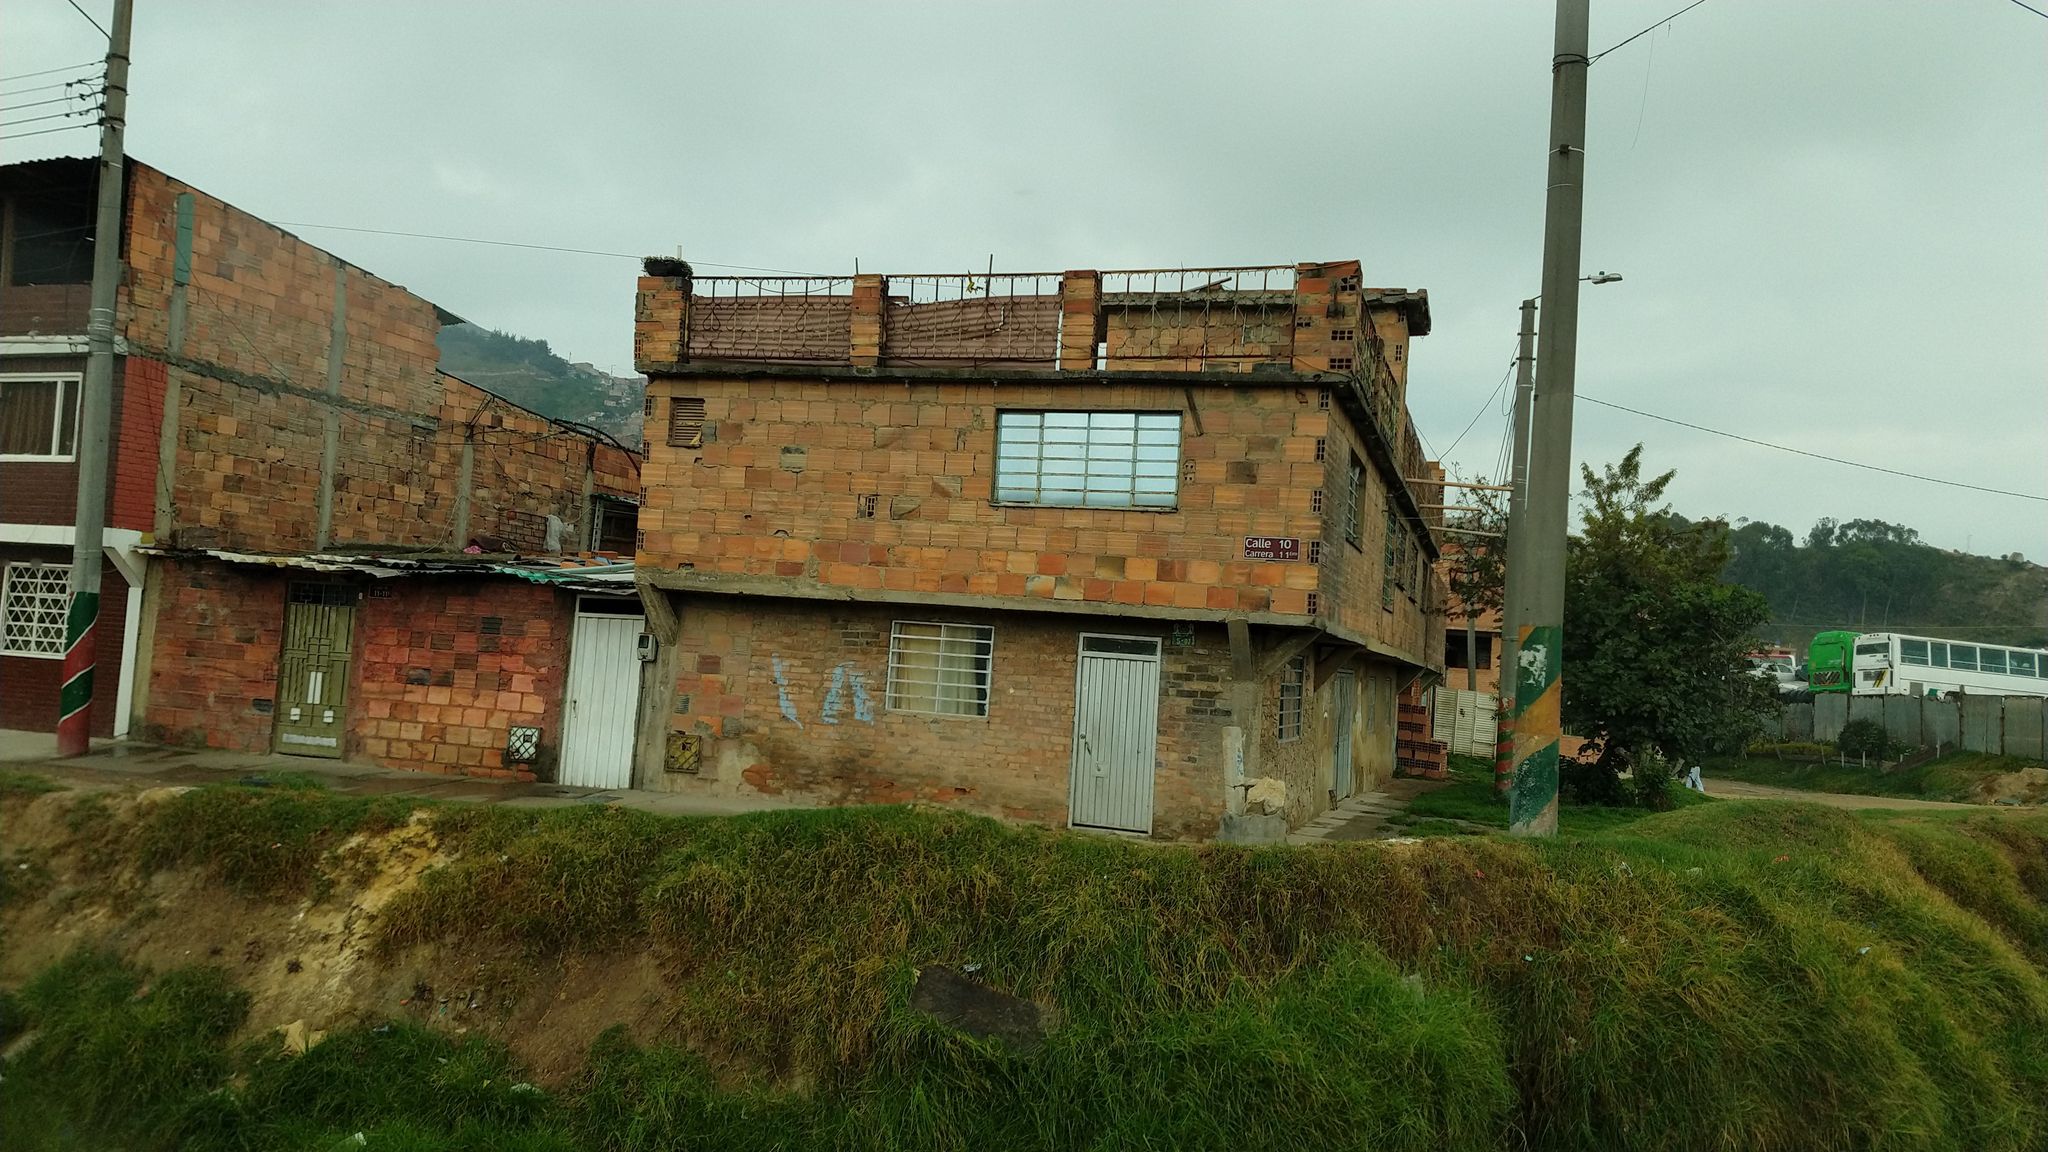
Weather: snowy
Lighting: day
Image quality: good
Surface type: driving surface
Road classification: residential
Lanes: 2
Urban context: urban centre
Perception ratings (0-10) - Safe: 0.94, Lively: 1.88, Beautiful: 4.34, Boring: 7.26, Depressing: 4.13, Wealthy: 2.5